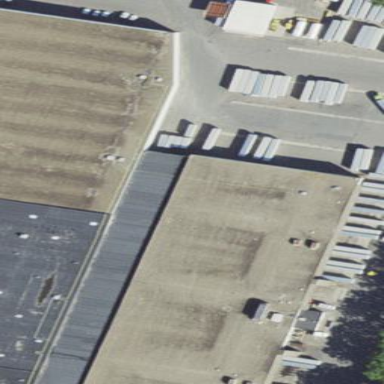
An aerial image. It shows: Warehouse.